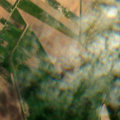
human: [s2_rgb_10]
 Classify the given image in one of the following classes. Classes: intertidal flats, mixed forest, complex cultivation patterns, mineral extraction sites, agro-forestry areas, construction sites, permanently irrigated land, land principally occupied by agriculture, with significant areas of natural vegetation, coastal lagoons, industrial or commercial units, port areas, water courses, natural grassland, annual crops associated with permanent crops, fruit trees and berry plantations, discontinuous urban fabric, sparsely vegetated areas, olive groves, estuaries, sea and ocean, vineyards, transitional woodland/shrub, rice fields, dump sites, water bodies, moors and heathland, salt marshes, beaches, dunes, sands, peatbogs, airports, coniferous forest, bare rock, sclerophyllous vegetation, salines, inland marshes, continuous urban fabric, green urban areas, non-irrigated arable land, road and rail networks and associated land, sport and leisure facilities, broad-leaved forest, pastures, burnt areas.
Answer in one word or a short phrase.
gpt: non-irrigated arable land, complex cultivation patterns, mixed forest